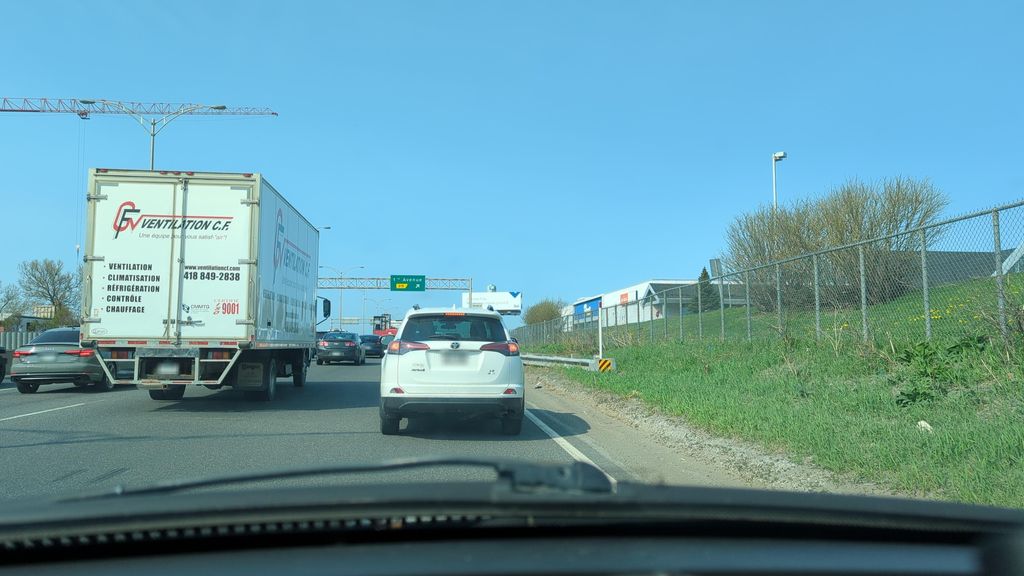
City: quebec_city